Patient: sex F, age 22
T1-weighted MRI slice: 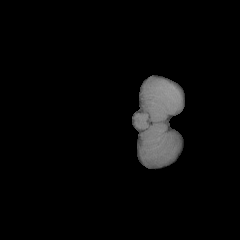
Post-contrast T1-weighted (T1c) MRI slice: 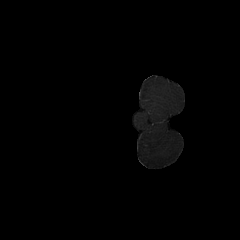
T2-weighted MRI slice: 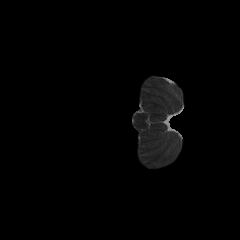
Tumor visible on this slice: no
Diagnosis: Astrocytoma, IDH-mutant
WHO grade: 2